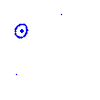
Particle: proton